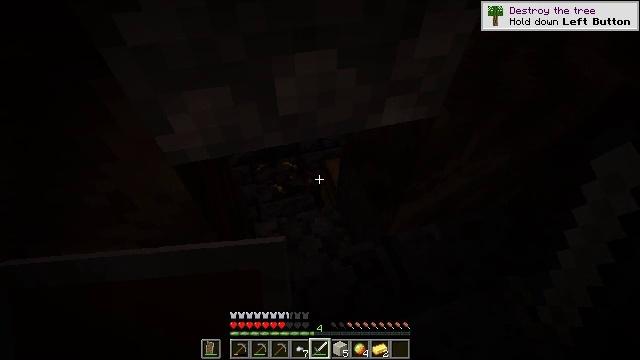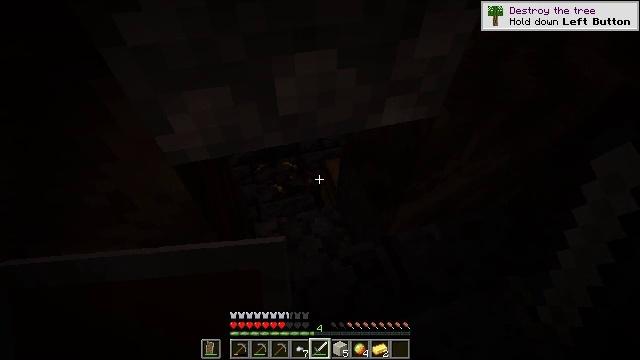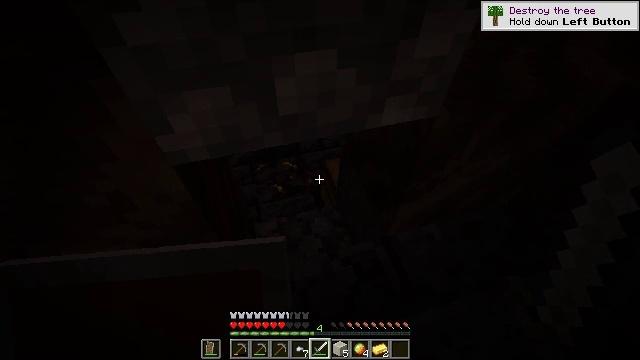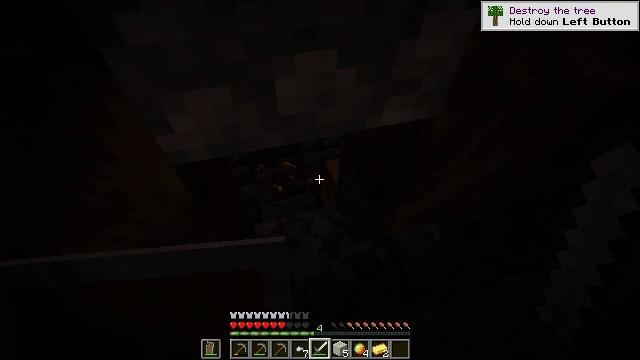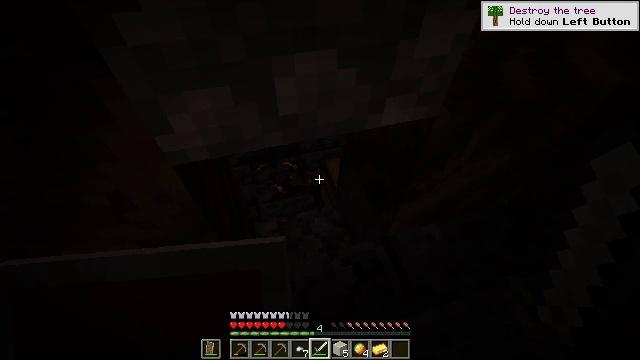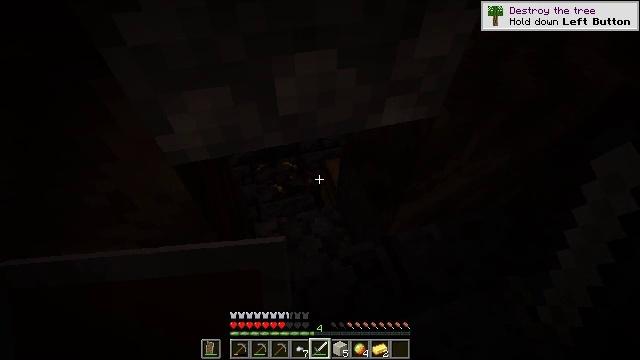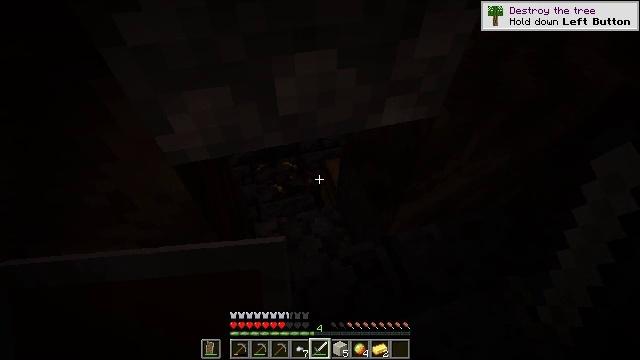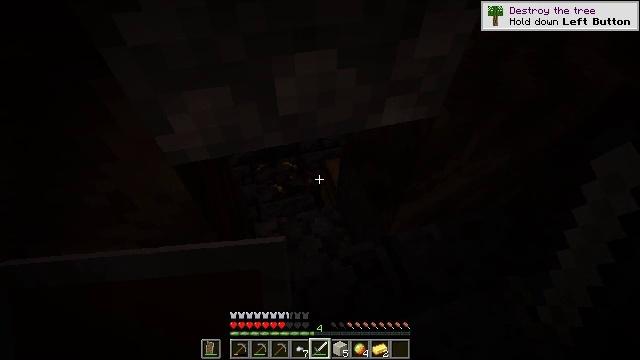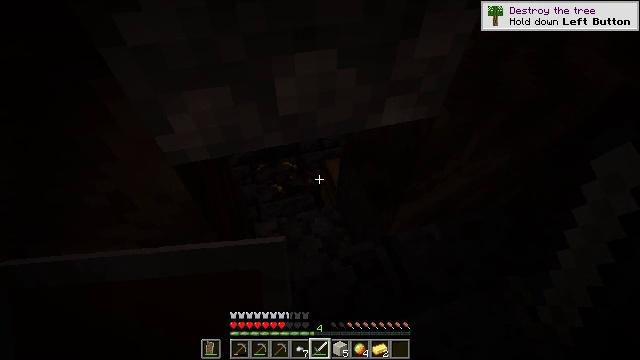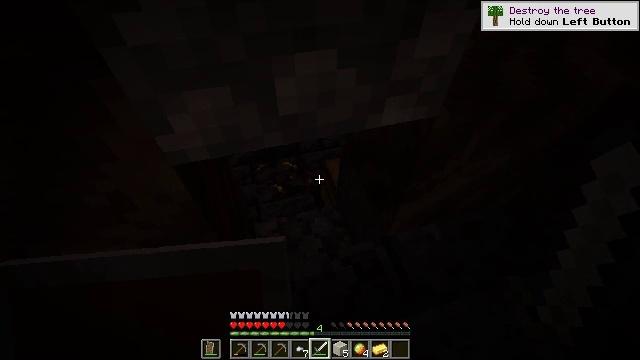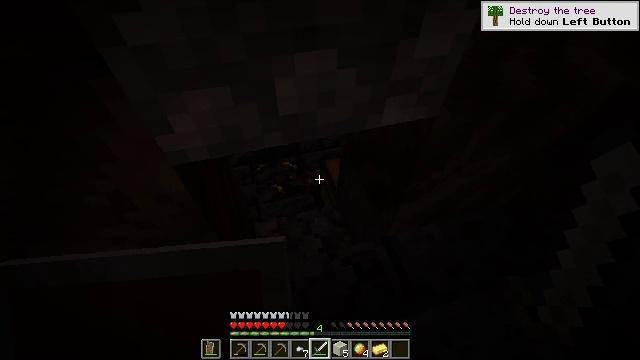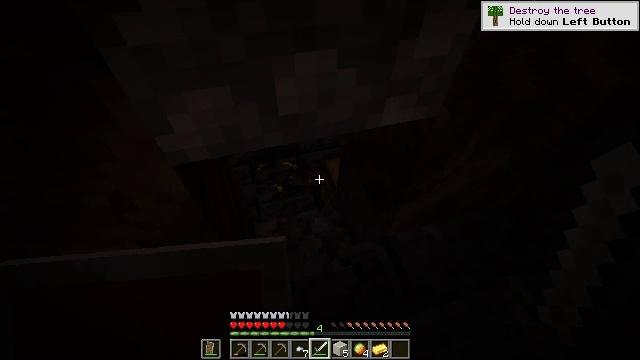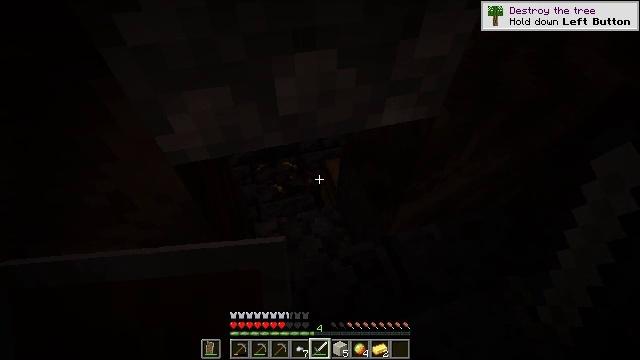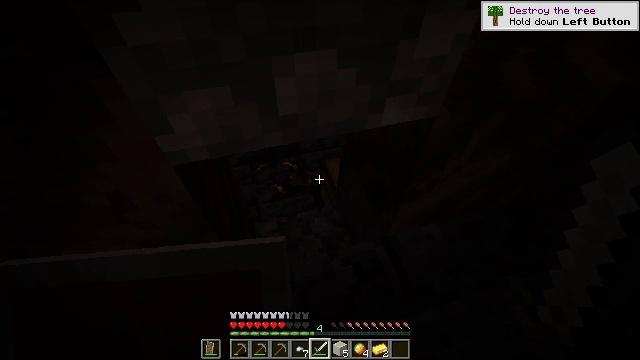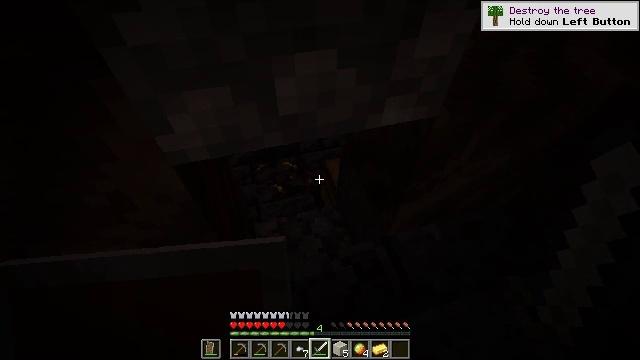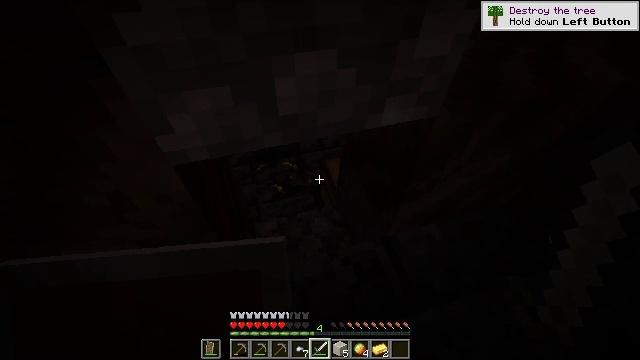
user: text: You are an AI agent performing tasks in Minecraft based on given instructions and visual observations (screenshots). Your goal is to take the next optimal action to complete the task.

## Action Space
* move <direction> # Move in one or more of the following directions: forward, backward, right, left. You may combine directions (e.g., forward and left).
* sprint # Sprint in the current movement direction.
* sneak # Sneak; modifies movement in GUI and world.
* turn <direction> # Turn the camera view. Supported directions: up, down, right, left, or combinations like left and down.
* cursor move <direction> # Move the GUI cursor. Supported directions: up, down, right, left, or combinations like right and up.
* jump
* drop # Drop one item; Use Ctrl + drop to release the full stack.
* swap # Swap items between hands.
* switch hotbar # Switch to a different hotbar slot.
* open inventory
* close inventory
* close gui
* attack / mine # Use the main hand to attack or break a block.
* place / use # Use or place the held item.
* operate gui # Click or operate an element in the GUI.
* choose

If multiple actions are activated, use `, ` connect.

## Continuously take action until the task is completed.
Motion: motion action
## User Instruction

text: Harvest some polished blackstone bricks.
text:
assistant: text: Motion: no_op
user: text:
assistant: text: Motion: no_op
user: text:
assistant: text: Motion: no_op
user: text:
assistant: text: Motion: no_op
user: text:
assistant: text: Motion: no_op
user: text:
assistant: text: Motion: no_op
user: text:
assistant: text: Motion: no_op
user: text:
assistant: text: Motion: no_op
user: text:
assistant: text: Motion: no_op
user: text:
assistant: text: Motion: no_op
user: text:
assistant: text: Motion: no_op
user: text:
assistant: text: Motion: no_op
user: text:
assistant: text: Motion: no_op
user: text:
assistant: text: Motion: no_op
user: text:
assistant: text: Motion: no_op
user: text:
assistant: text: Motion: no_op
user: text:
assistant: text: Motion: no_op
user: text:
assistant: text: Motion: no_op
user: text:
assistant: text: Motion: no_op
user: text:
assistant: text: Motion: no_op
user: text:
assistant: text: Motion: no_op
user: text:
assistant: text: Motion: no_op
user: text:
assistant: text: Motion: no_op
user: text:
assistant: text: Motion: no_op
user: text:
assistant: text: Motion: no_op
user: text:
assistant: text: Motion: no_op
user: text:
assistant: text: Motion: no_op
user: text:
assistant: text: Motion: no_op
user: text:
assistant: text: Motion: no_op
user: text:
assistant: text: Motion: no_op